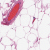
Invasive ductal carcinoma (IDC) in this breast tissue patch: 0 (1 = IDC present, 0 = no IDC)